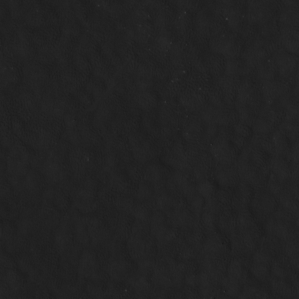
Label: non_frost